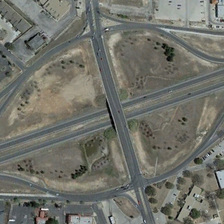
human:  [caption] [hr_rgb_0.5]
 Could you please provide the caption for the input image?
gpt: some buildings and bareland are near a viaduct .

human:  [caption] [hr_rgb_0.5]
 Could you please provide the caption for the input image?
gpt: there are only a few houses on barren land .

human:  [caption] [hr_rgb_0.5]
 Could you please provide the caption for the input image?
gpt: many highway, crossing into a cross .

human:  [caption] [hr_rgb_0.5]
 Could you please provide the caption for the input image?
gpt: some buildings and bareland are near a viaduct .

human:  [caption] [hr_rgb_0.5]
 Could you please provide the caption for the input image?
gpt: there are only a few houses on barren land .